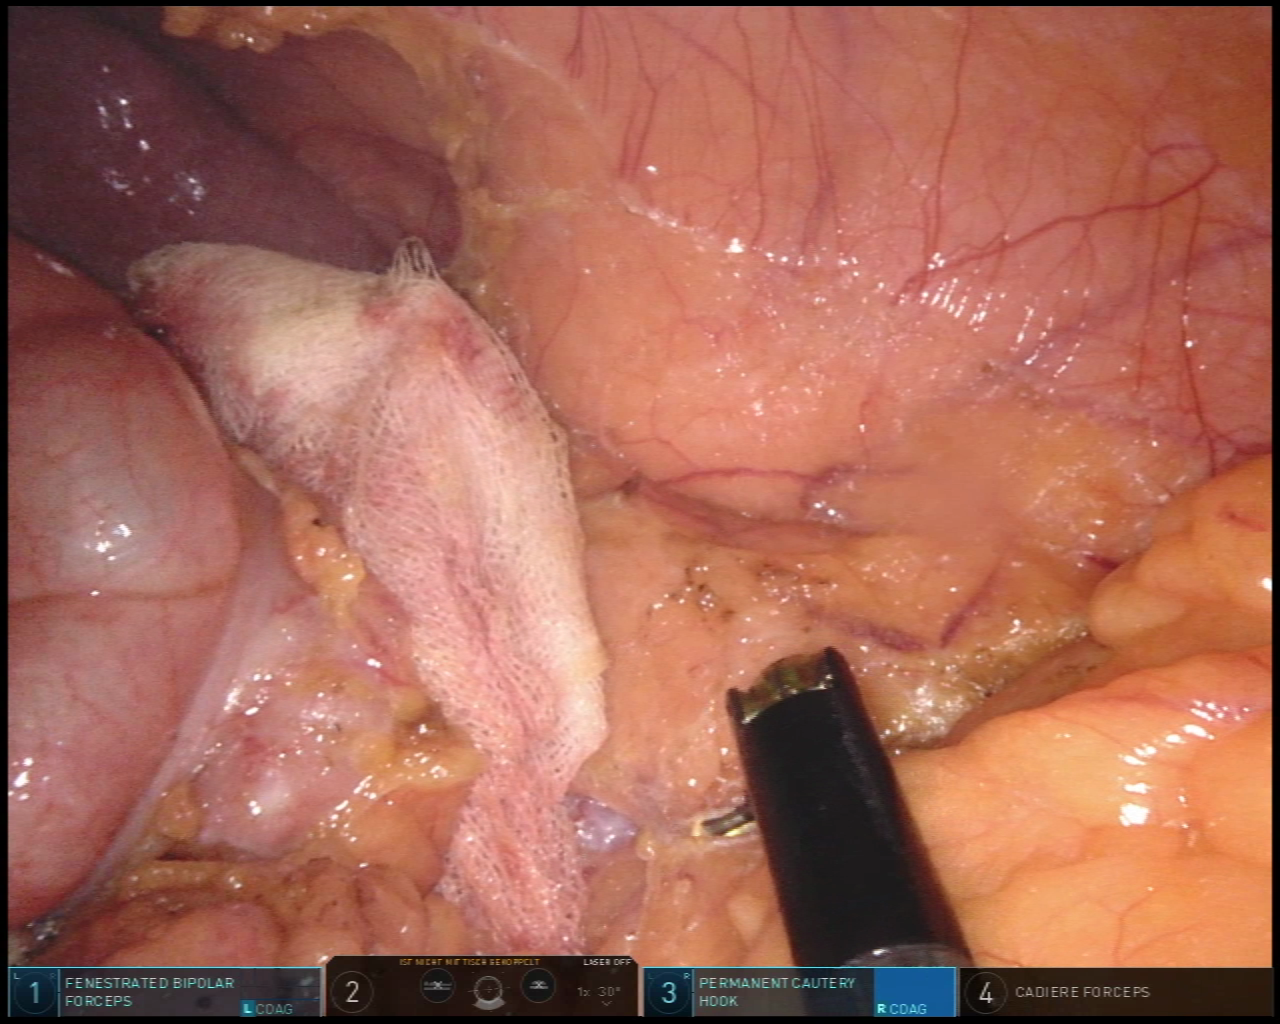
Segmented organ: colon
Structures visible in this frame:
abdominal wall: yes
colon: yes
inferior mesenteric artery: no
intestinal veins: no
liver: no
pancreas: no
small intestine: no
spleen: yes
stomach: no
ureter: no
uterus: no
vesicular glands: no